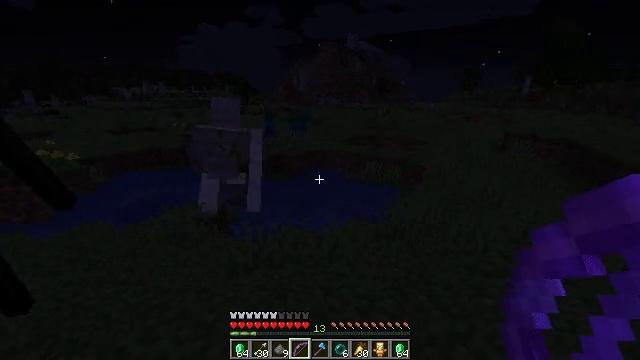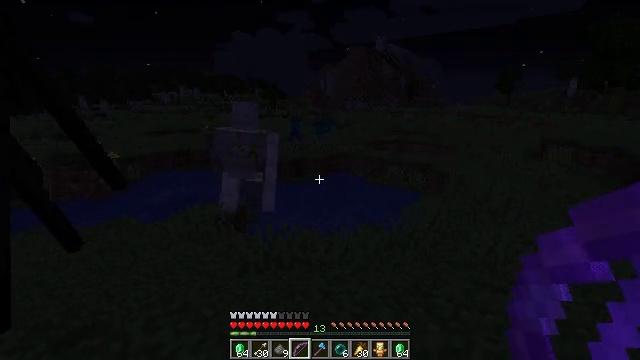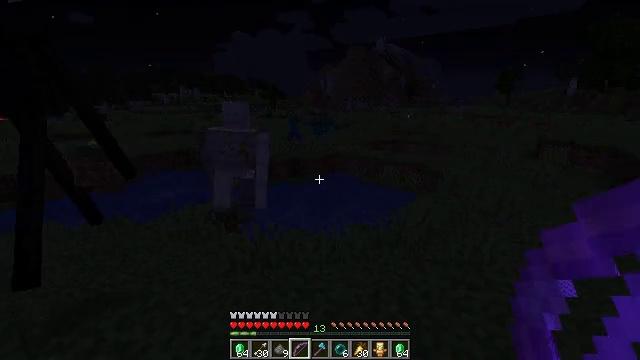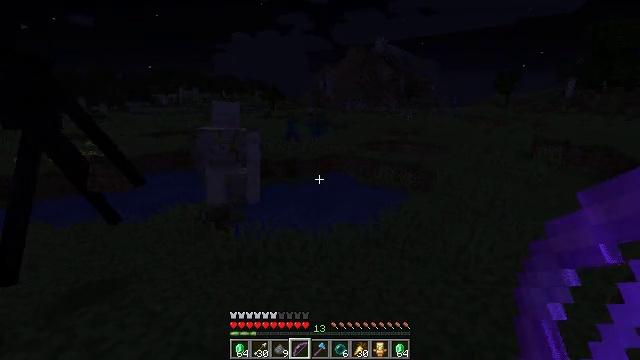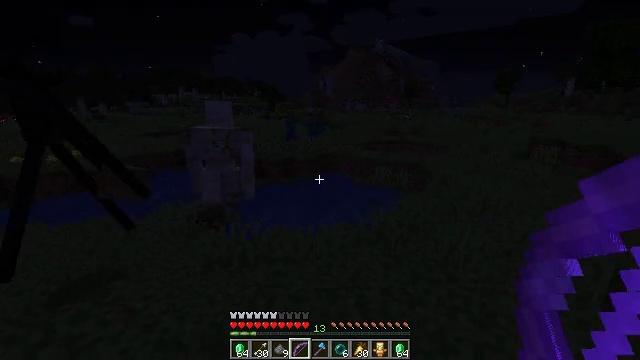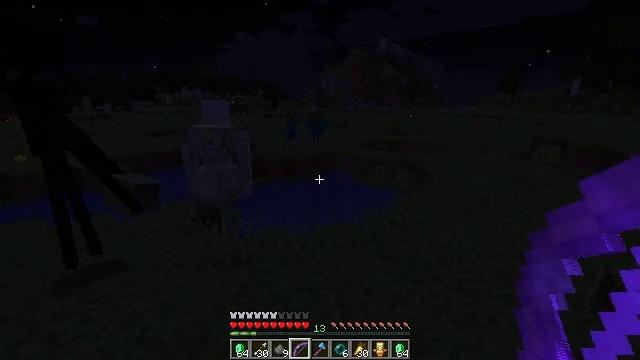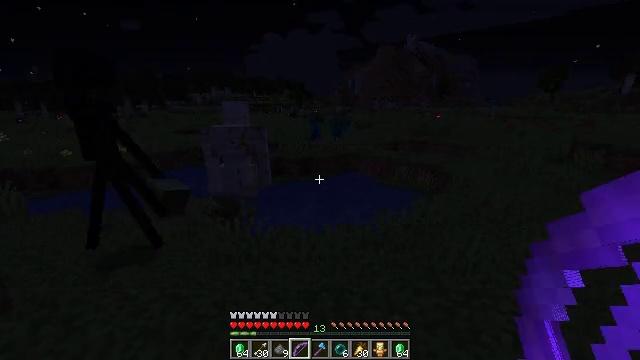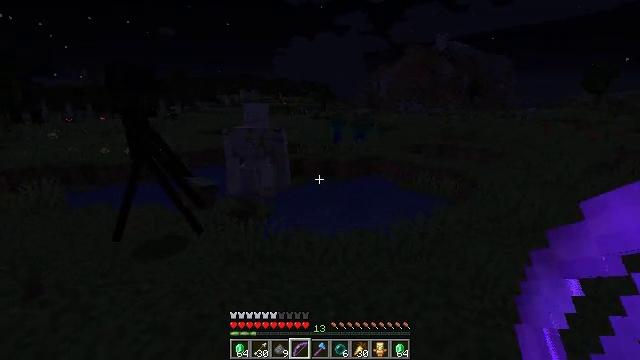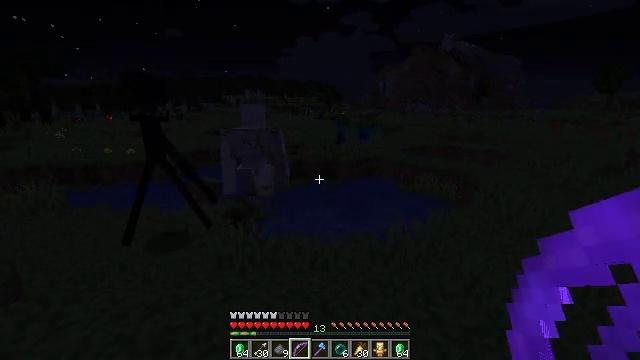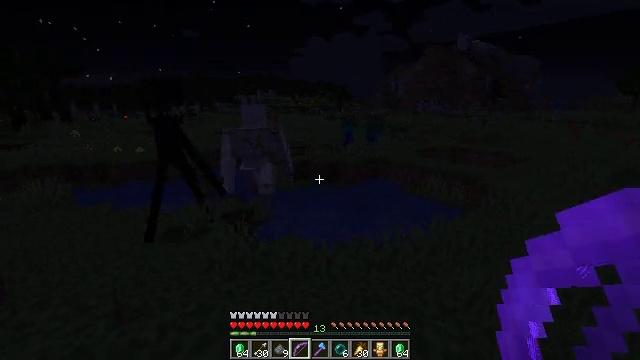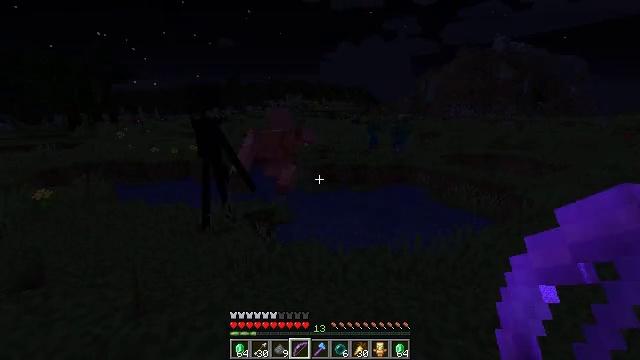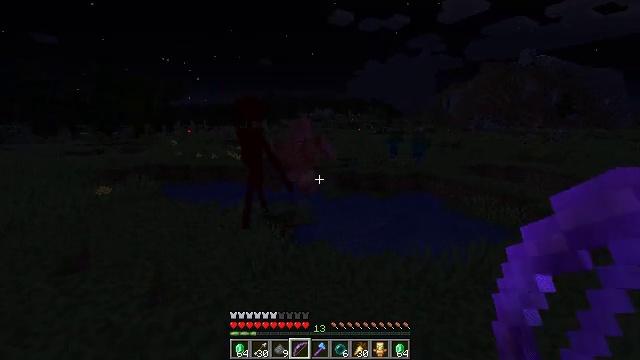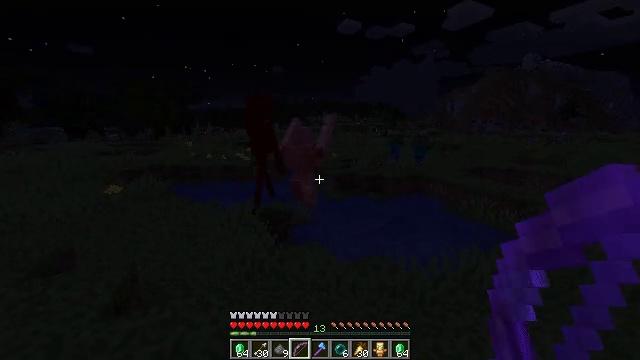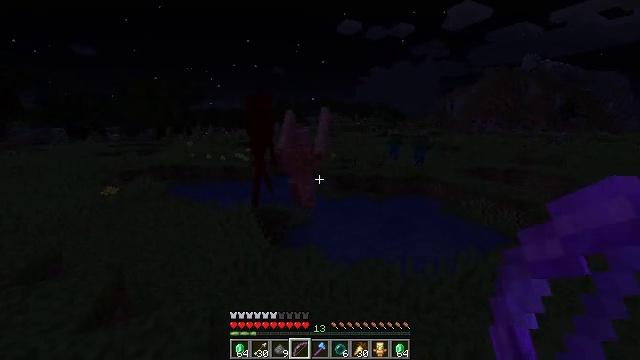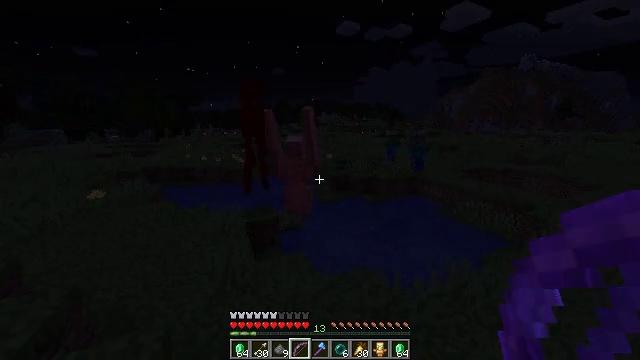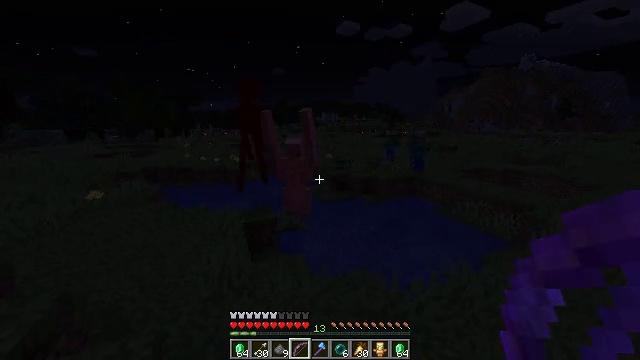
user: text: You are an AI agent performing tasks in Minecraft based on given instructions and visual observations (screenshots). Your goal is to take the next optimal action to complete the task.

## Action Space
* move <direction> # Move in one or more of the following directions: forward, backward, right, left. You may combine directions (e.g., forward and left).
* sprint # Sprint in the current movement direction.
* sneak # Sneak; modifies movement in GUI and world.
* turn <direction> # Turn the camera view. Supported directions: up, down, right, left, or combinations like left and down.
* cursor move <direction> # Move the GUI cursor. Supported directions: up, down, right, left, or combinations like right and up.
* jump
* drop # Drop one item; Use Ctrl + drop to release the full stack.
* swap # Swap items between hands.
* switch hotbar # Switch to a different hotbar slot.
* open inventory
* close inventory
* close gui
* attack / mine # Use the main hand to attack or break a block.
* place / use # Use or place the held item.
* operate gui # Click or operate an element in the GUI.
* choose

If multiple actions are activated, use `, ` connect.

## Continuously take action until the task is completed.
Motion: motion action
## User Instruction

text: Craft a firework rocket using the crafting grid.
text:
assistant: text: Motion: move right, turn left
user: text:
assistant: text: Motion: move right
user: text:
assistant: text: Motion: move right
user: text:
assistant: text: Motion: move right
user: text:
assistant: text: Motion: move right
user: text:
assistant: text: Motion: move forward and move right, turn left
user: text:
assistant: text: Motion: move forward and move right, turn left
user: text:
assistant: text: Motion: move forward and move right, turn left
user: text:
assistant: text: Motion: move forward and move right, sprint, turn left
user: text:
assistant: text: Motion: move forward and move right, sprint, turn left
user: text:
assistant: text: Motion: move forward and move right, sprint, turn left and up
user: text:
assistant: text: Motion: move forward and move right, sprint, turn left
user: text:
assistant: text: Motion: move forward and move right
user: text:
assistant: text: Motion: move forward and move right
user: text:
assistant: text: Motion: move forward and move right
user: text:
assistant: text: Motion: move forward and move right
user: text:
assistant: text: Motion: move forward and move right
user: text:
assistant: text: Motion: move forward and move right
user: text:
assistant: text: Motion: no_op
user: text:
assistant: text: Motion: no_op
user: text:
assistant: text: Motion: no_op
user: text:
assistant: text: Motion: turn left
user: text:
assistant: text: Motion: turn left
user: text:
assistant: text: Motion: no_op
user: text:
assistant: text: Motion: turn left
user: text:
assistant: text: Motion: turn left
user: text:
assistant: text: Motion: turn left
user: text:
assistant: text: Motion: turn left and up
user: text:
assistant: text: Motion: turn left and up
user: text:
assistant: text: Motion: move left, turn left and up